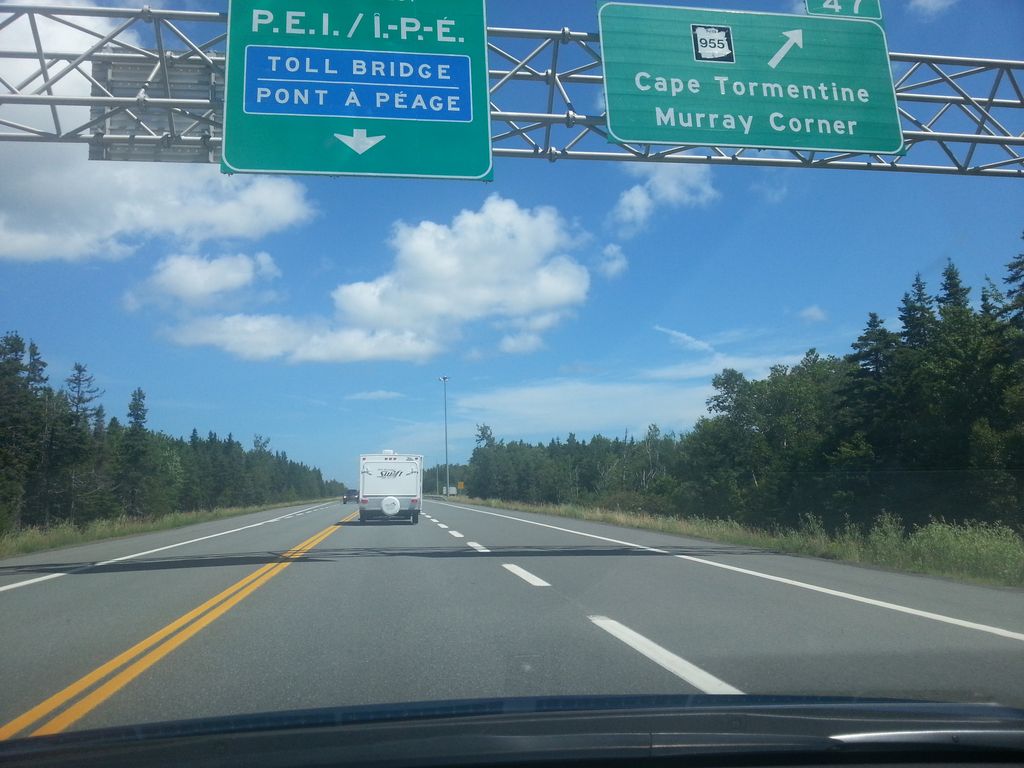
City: charlottetown